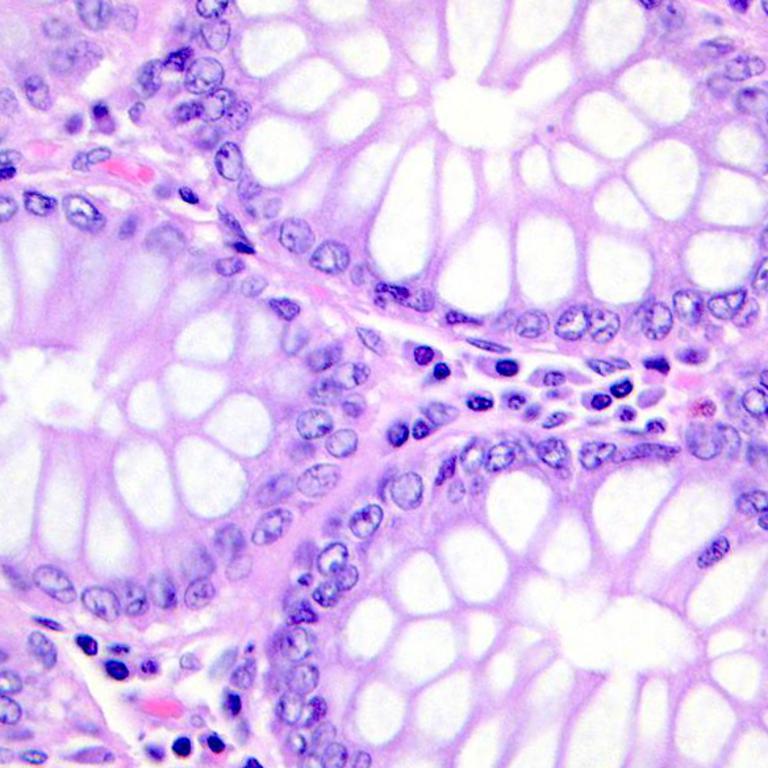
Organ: colon
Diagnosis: benign